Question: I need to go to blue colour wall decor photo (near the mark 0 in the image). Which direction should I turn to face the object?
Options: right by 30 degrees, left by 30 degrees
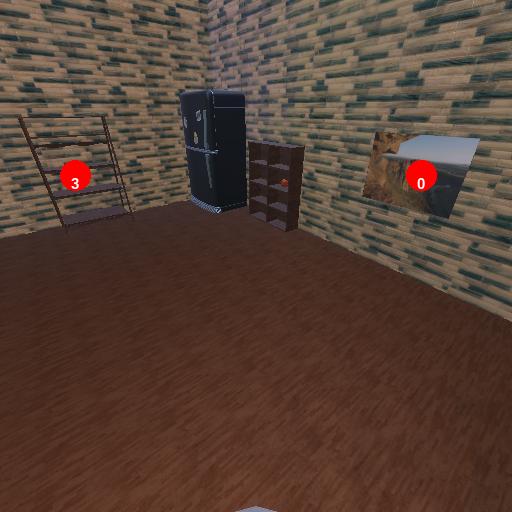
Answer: right by 30 degrees